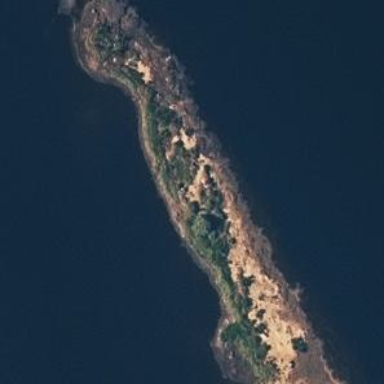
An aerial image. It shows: Islet.